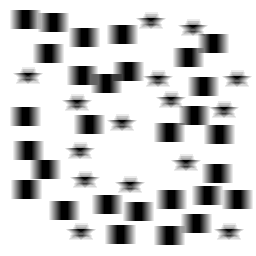
Squares: 29
Triangles: 0
Stars: 15
Total shapes: 44